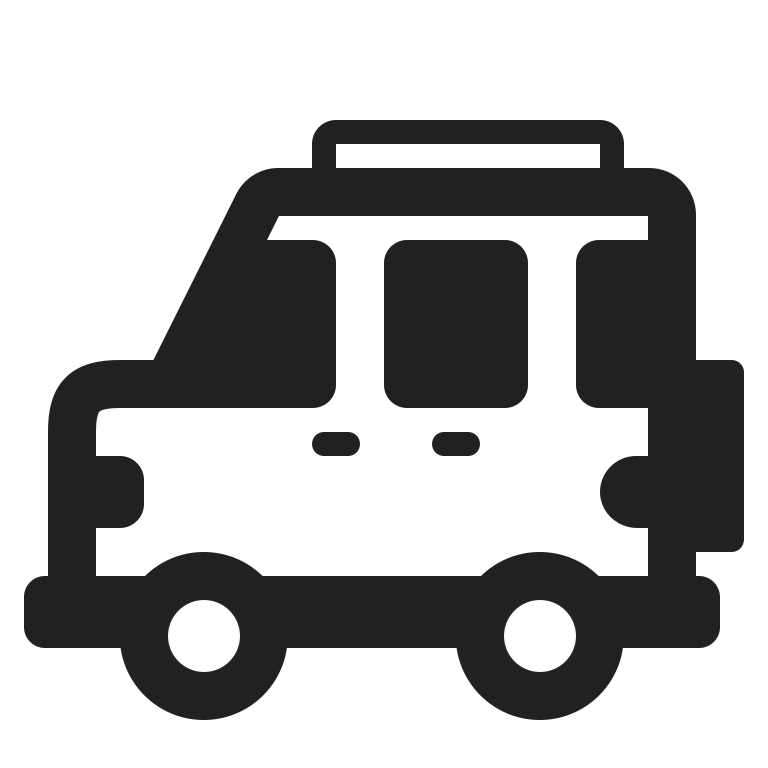
sport utility vehicle high contrast